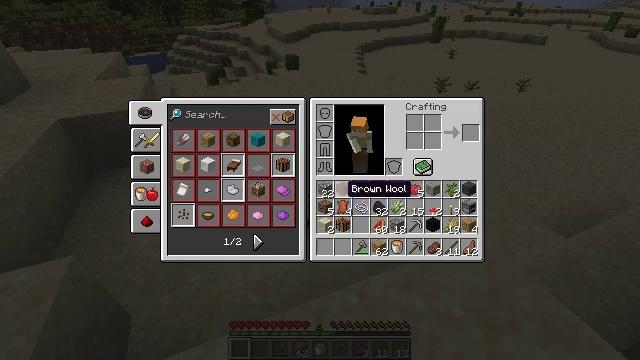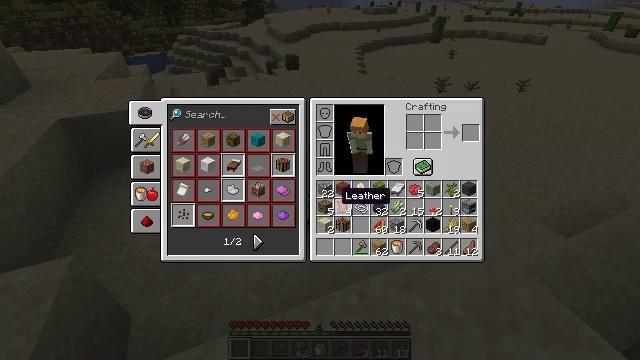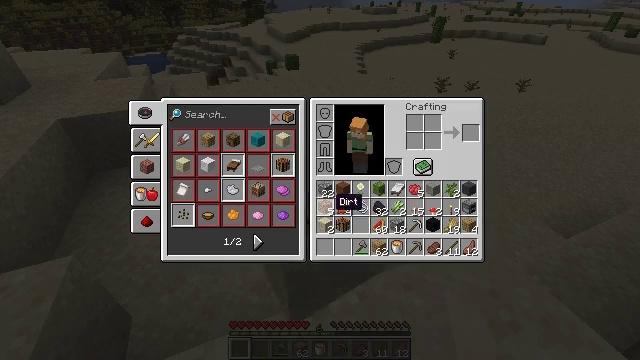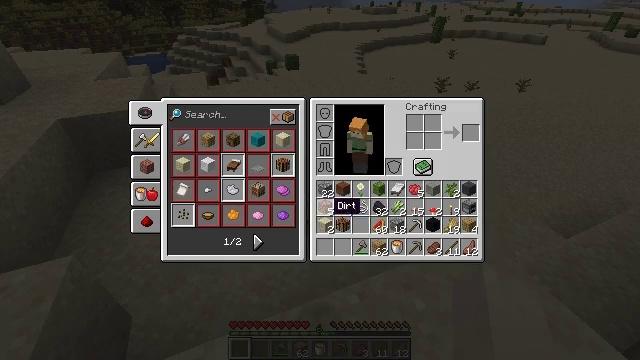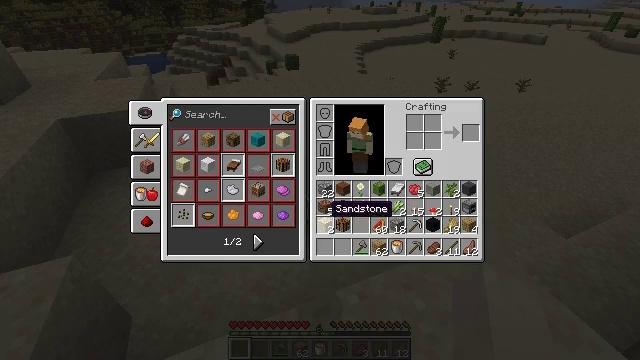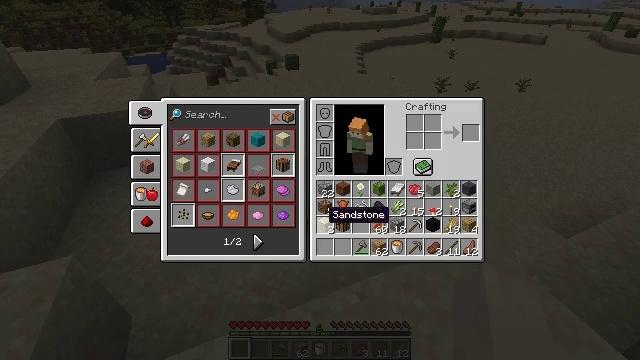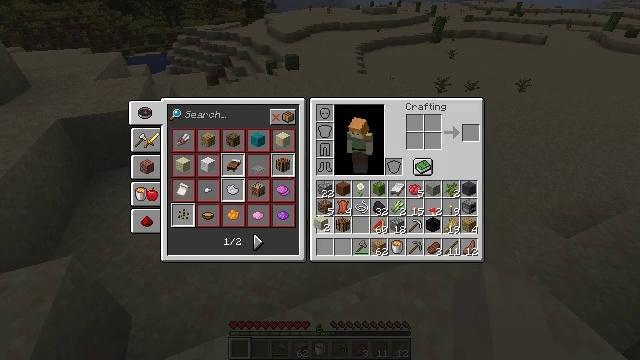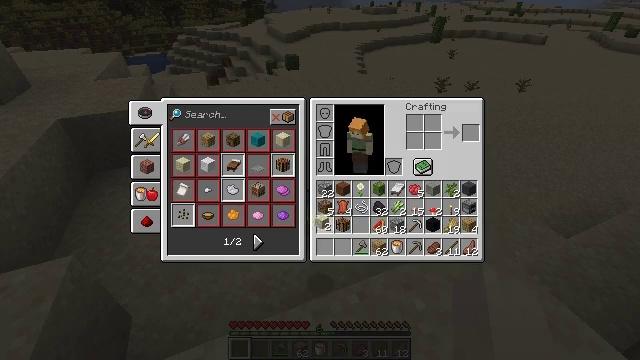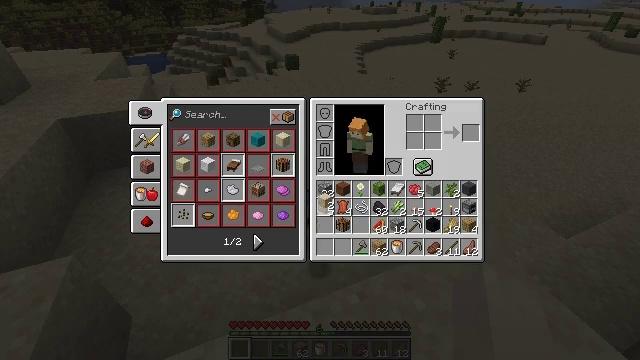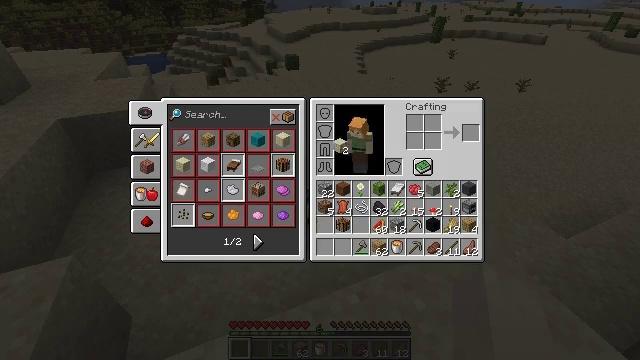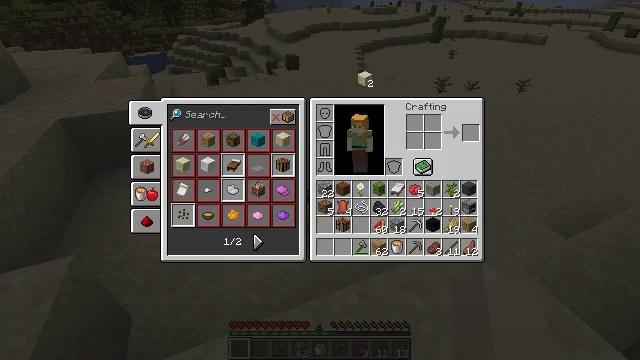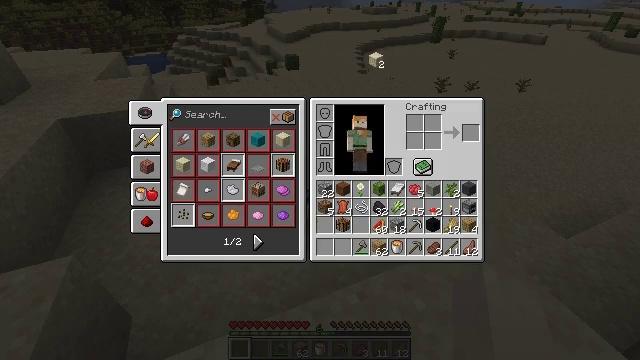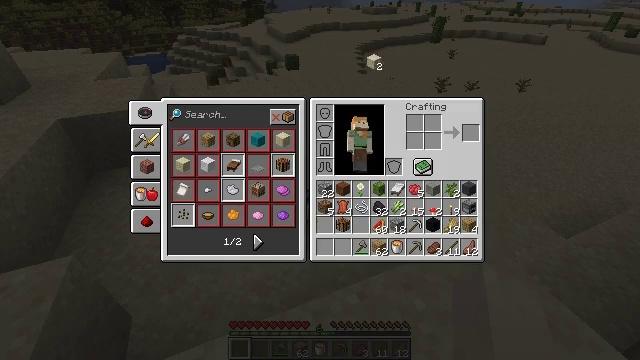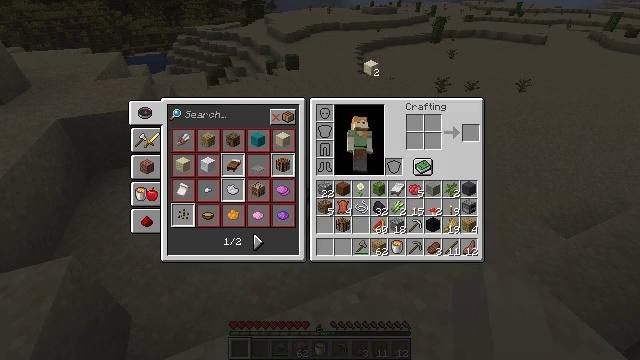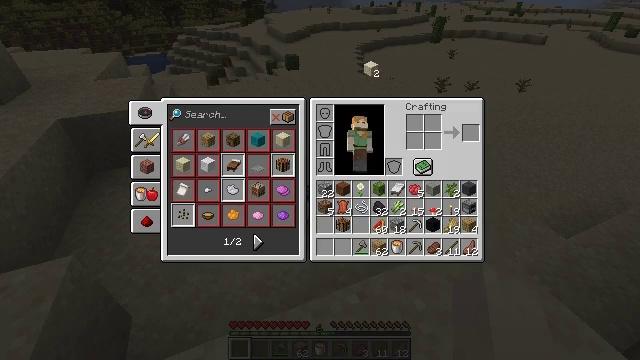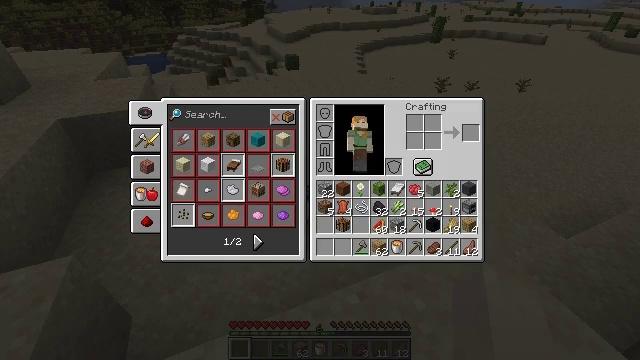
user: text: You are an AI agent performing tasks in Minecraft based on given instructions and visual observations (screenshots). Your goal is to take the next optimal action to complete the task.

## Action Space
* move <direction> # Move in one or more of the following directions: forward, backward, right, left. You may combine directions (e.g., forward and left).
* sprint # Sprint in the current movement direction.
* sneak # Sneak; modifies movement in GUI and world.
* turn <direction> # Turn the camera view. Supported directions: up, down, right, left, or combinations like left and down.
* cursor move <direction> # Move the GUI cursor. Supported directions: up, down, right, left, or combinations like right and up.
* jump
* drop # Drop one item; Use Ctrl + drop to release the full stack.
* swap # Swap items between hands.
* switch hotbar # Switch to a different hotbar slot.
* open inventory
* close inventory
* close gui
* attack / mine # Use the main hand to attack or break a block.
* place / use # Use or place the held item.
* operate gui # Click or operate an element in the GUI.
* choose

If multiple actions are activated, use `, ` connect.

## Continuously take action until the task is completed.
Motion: motion action
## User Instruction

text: Remove a sandstone block from the inventory.
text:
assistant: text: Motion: cursor move down, open gui
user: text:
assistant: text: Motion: no_op
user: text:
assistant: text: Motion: no_op
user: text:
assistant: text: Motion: no_op
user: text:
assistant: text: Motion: no_op
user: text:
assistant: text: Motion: operate gui
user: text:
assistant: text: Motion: operate gui
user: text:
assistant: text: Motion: cursor move up
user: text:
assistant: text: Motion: cursor move right and up
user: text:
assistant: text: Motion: cursor move right and up
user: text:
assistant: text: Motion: cursor move right and up
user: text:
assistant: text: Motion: operate gui
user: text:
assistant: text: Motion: operate gui
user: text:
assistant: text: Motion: operate gui
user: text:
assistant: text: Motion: cursor move down
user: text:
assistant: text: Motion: cursor move left and down
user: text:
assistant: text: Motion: cursor move left and down
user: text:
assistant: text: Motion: cursor move left and down
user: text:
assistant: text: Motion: no_op
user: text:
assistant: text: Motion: no_op